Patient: sex M, age 47
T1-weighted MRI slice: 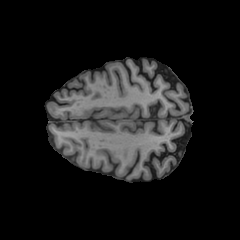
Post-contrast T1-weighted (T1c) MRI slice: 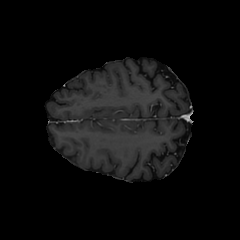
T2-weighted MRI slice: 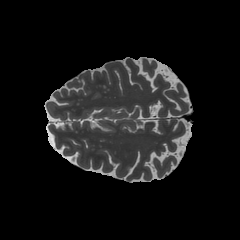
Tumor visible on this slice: no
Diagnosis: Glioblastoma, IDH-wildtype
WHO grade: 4